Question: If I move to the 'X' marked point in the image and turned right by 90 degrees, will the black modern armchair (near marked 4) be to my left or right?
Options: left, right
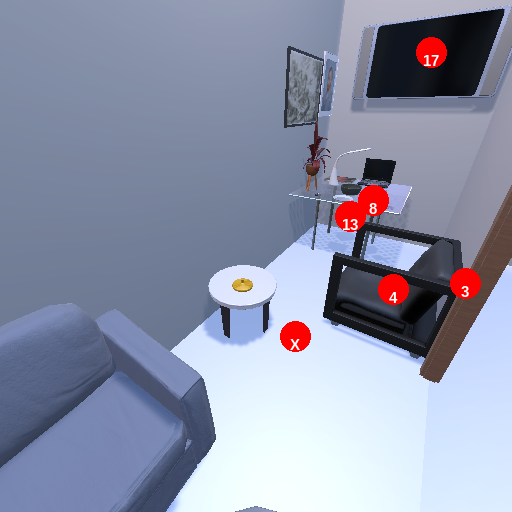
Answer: left